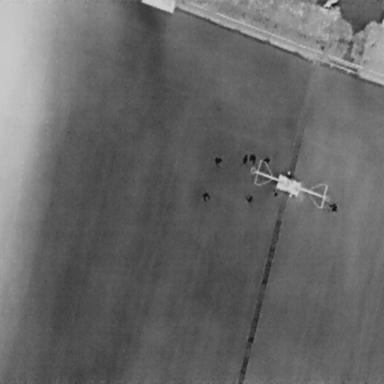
There are seven People in the infrared image.